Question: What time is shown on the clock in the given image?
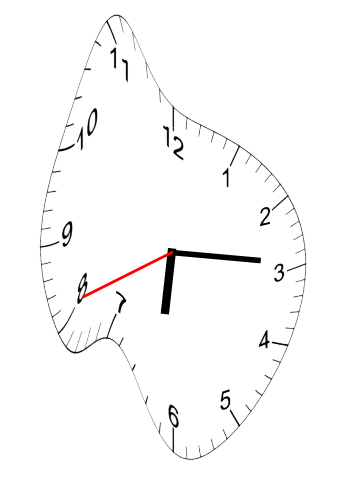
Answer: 06:14:41